Question: Count the number of objects in the diagram.
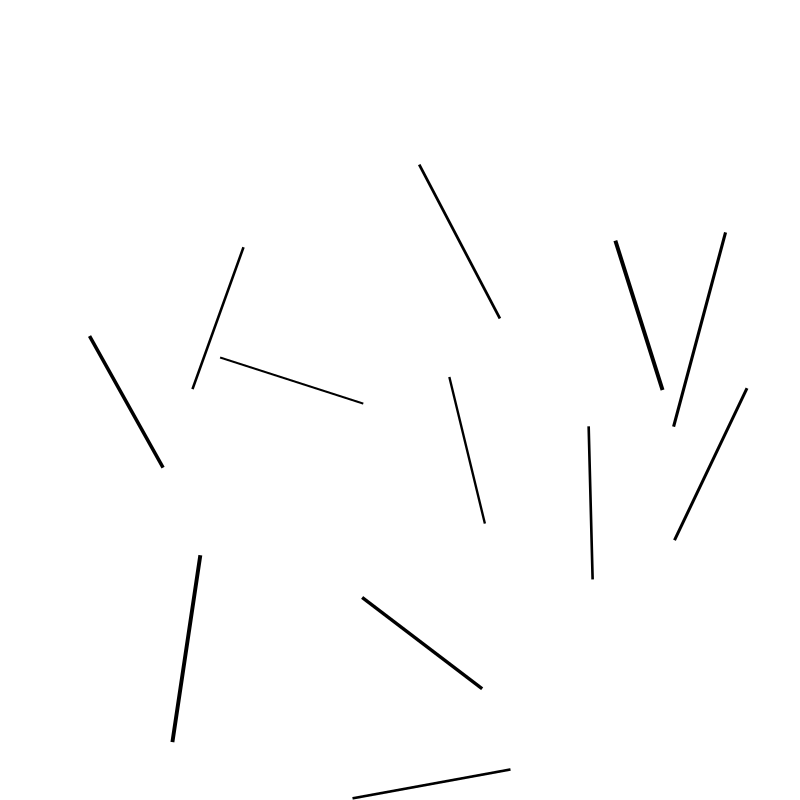
Answer: 12